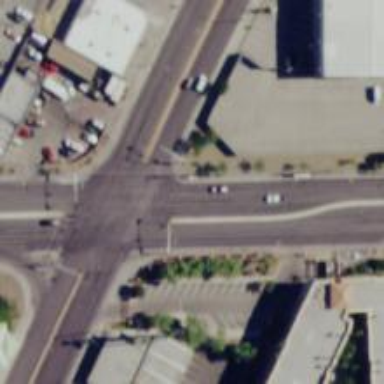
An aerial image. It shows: Solid stop line on the road marking.